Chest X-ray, AP view. Patient: 49 years old, sex M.
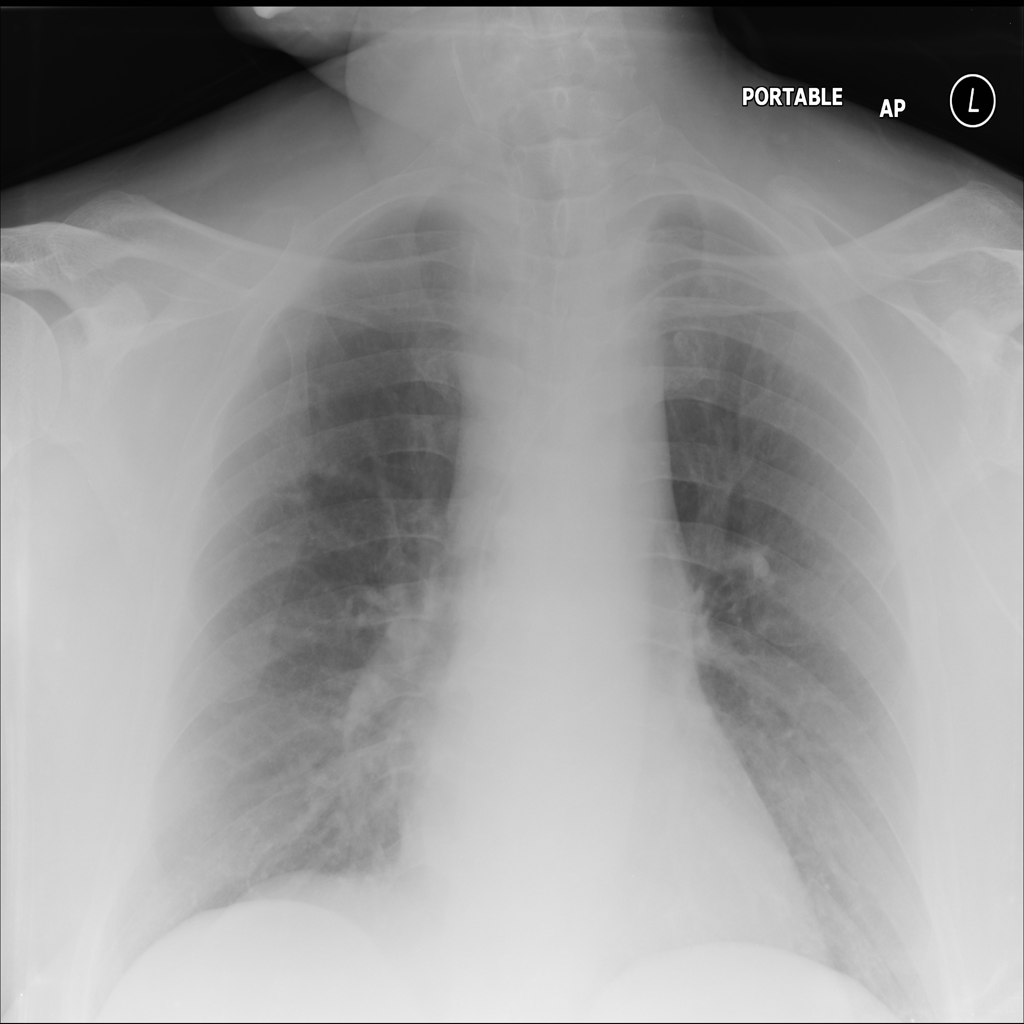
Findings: No Finding